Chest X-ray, PA view. Patient: 49 years old, sex F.
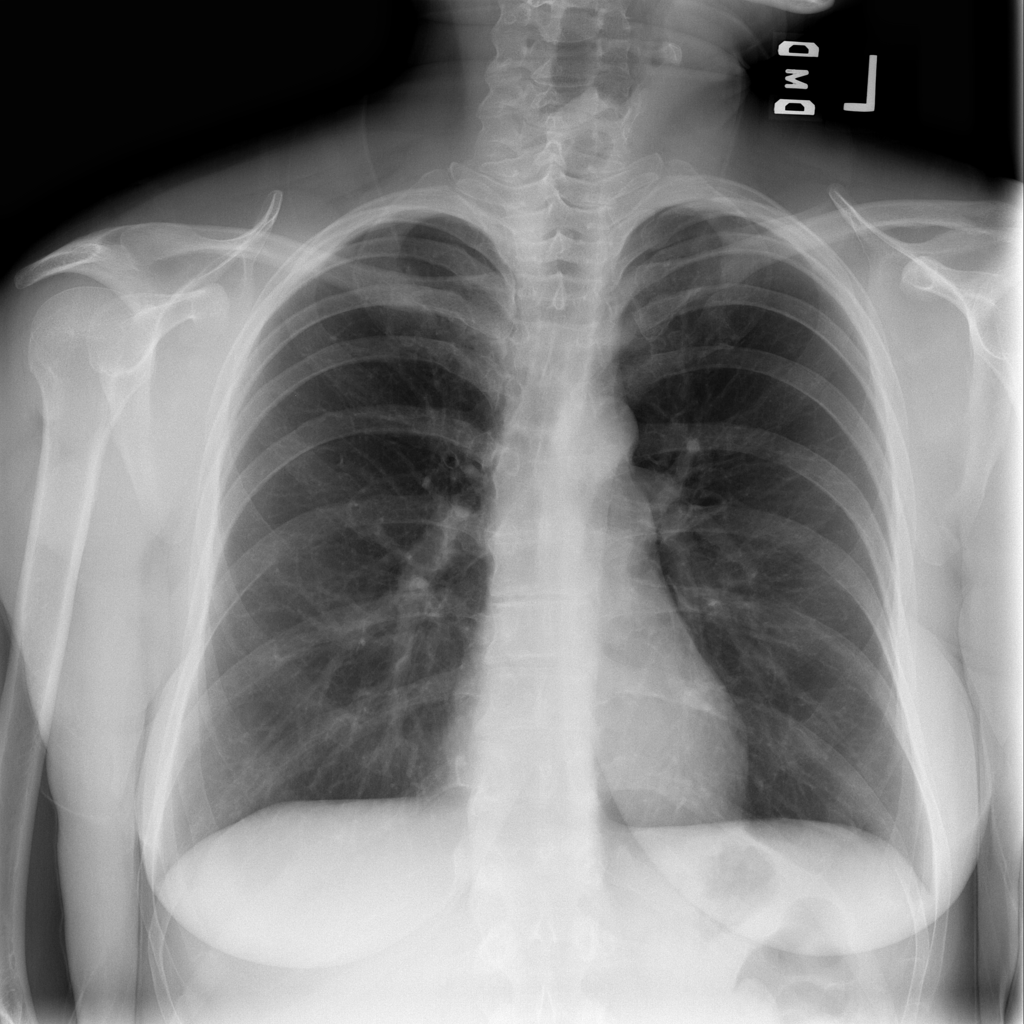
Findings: No Finding